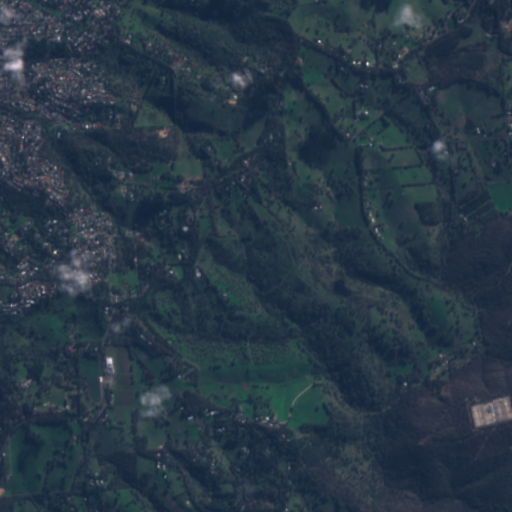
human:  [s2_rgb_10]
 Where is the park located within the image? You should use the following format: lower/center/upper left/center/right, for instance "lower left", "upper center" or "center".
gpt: The park is located in the left of the image.
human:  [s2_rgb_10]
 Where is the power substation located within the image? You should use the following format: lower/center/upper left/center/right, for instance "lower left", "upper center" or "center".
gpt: The power substation is located in the lower right of the image.
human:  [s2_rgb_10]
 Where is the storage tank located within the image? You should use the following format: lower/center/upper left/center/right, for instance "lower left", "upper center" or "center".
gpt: The storage tank is located in the center of the image.
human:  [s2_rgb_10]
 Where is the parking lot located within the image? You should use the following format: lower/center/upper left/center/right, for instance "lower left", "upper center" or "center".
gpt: There is no parking lot in the image.